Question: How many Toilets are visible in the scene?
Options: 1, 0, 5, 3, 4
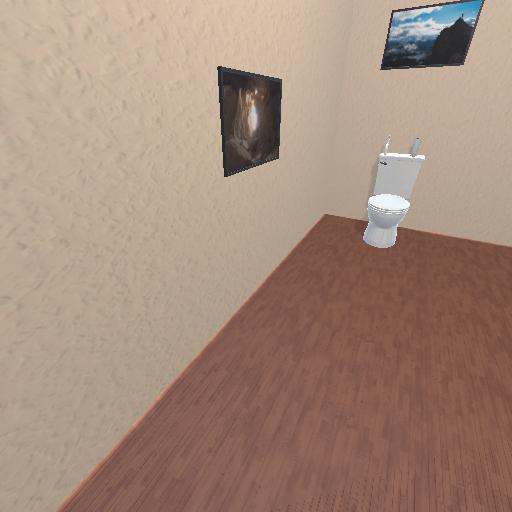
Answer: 1